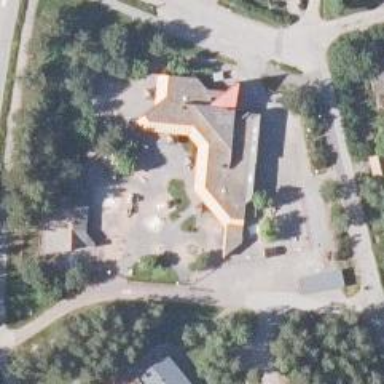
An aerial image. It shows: Kindergarten.